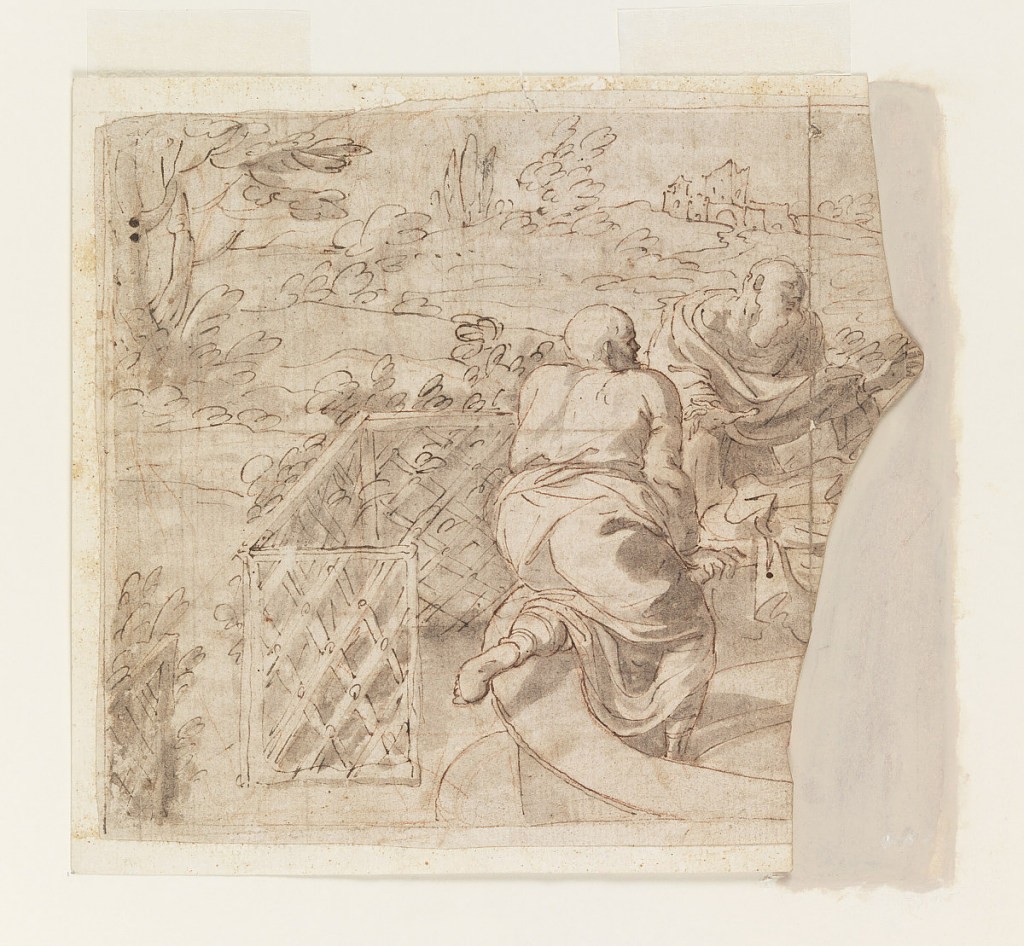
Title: Design for Susanna and the Elders
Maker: Luca Giordano, Italian, 1634 - 1705
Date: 1660–1710
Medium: Pen and brown ink, brush and gray wash, red and black chalk on cream laid paper, lined
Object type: Drawing
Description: At right, two men are climbing into a large round tub, presumably to spy on Susanna bathing.